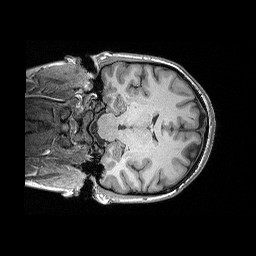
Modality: T1w
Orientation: coronal
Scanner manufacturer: siemens
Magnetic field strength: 3 T
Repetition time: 2.3 s
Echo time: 0.00298 s